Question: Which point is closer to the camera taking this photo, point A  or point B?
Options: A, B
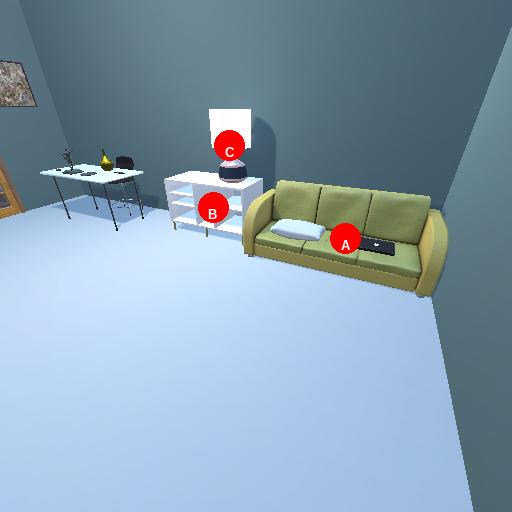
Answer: A